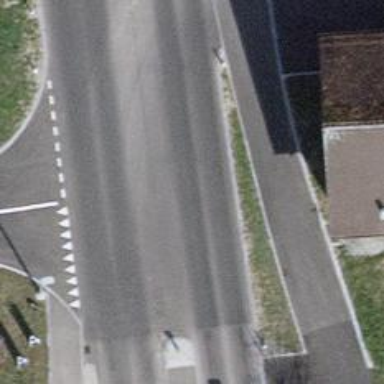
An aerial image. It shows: Secondary road with asphalt surface.